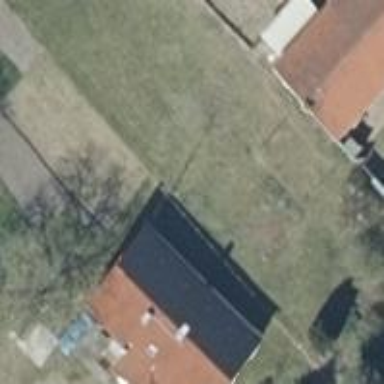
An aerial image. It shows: House with gabled roof oriented along the length of the building.